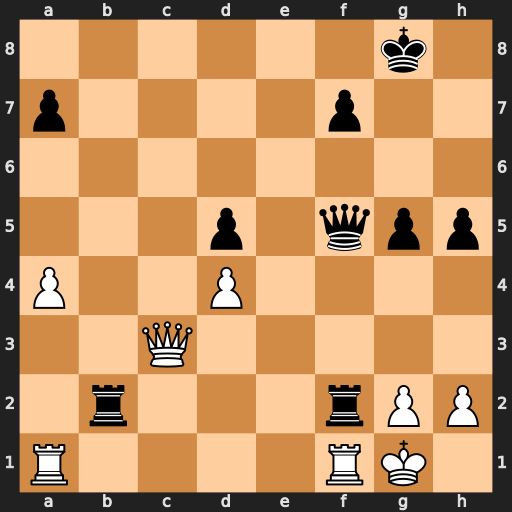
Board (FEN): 6k1/p4p2/8/3p1qpp/P2P4/2Q5/1r3rPP/R4RK1
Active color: w
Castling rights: -
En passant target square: -
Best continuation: Qxb2 Rxb2 Rxf5